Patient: sex M, age 19
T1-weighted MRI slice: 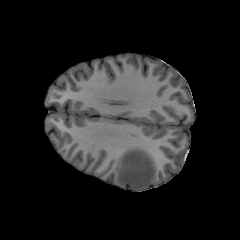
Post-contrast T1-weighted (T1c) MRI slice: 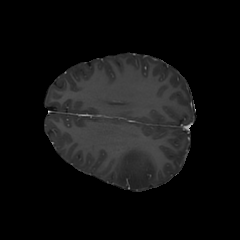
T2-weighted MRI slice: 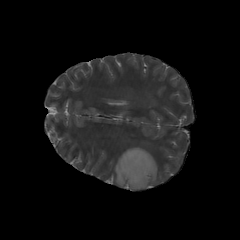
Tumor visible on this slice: yes
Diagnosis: Oligodendroglioma, IDH-mutant, 1p/19q-codeleted
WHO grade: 3